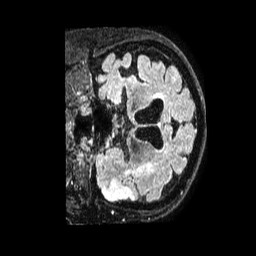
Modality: FLAIR
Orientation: coronal
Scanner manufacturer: philips
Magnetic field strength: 3 T
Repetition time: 4.8 s
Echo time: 0.34 s